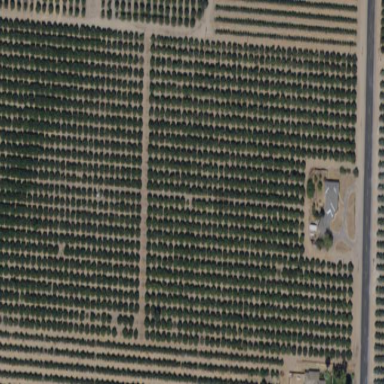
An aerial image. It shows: Orange orchard with rows of orange trees.